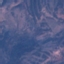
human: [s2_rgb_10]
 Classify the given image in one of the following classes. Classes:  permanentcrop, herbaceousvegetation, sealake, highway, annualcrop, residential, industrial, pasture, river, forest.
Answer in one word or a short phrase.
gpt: HerbaceousVegetation